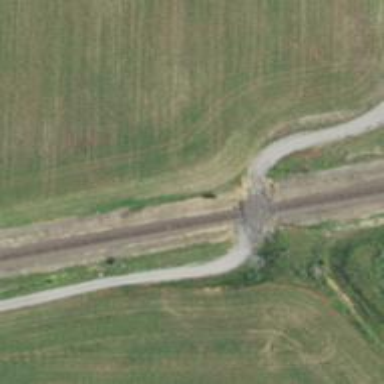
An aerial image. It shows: Level crossing along the railway.